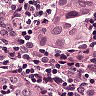
Metastatic tissue present: yes